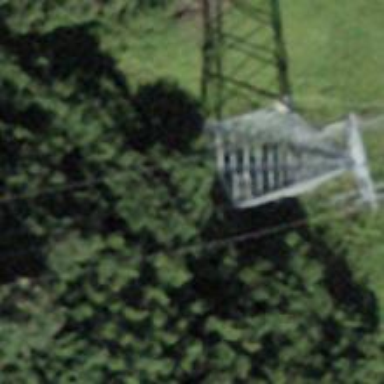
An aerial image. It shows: Pylon used for aerialway.